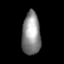
Tissue: lung
Cell type: Epithelial cells
Senescence score: 0.2033
Nuclear area (px): 773
Mean DAPI intensity: 140.107